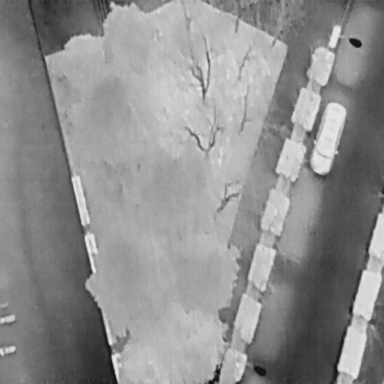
There are three objects shown in the infrared image, including a Car, and two Bicycles.